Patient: sex M, age 69
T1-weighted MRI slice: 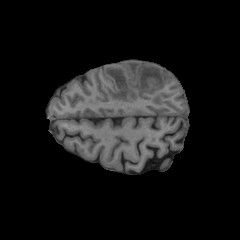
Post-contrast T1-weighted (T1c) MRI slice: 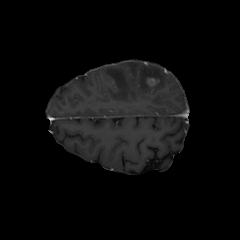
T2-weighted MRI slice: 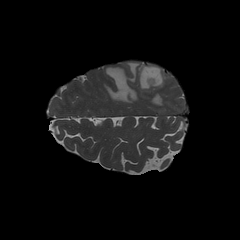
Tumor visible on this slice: yes
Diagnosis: Glioblastoma, IDH-wildtype
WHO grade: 4